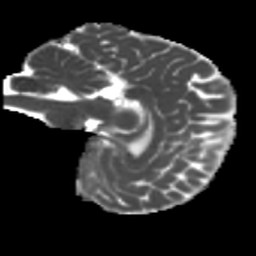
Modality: MD
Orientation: sagittal
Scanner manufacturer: siemens
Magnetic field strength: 3 T
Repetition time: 4 s
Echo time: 0.0594 s